Question: I have that script in batch file:
'''
cd C:\TESTS
ront-tests
call git pull
cd C:\TEST
ront-tests\AutoAppin\debug
start AutoApp.exe
'''
And git pull do not work because I can not change directory. Here is the result image:

I do not know from where do the strange symbols, before cd command, come from.
Any ideas?
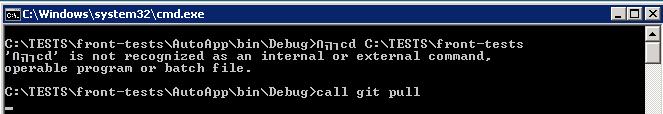
Answer: The batch file is saved as utf-8 BOM prefixed. What you see as the 'cd' prefix is the byte order mark.
Save the file as ANSI or utf-8 without BOM to make it work.